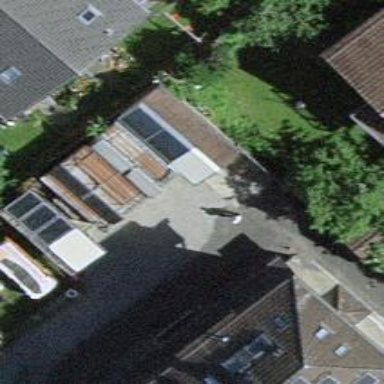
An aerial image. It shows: Garage.